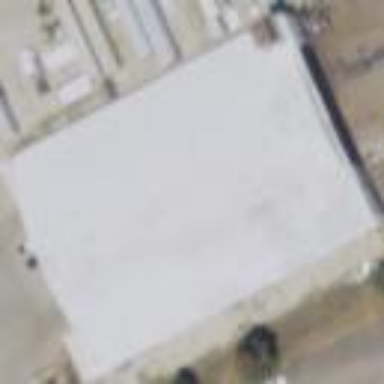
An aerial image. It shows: Warehouse.